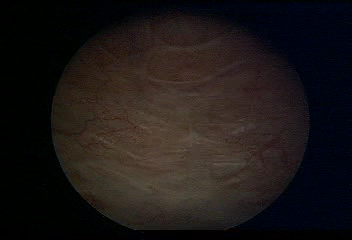
Modality: WLC
Class: Normal mucosa
Bladder cancer association: No